Field crop: maize
Growth stage: 2
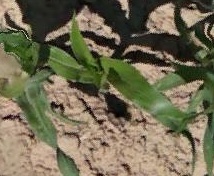
Species: maize